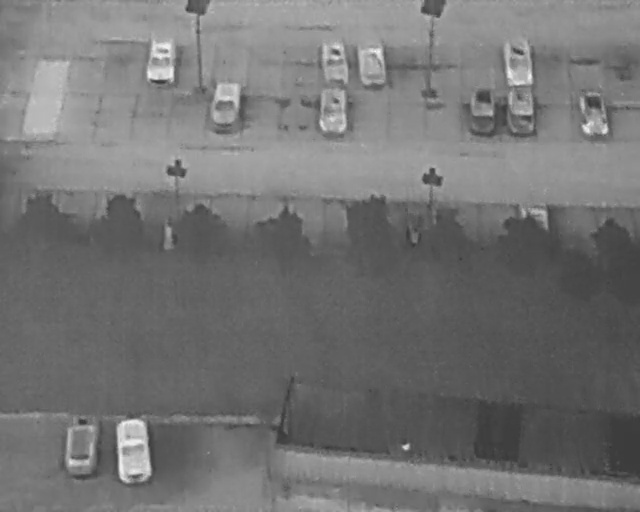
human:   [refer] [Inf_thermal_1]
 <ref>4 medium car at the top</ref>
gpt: <box>[[31, 16, 39, 22, 8], [49, 9, 55, 15, 176], [54, 9, 61, 15, 172], [48, 18, 55, 24, 1]]</box>

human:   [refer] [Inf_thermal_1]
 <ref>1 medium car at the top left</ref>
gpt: <box>[[21, 9, 28, 14, 3]]</box>